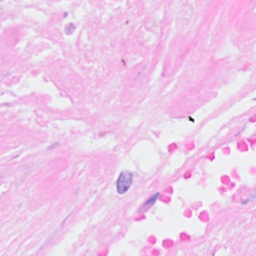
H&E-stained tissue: Breast